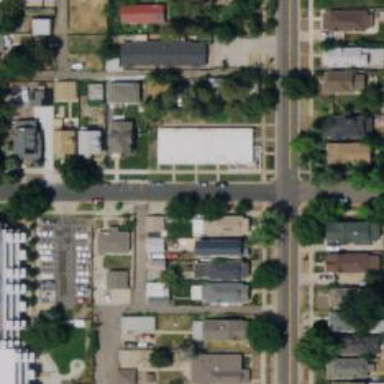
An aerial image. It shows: Alley classified as service road.